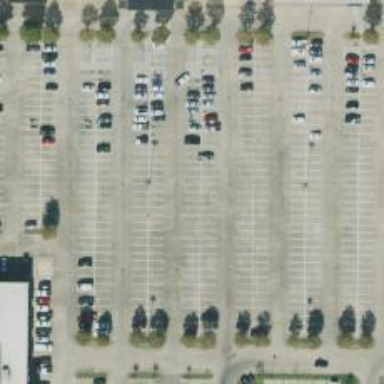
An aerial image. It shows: Parking space.